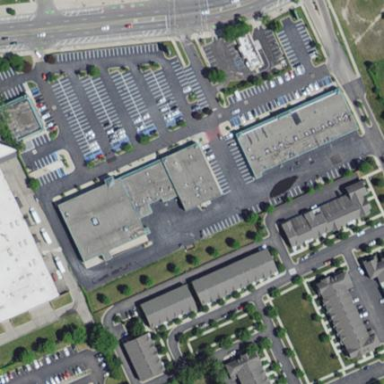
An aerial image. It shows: Retail building.